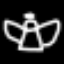
Label: angel